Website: bh-photo
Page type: cart
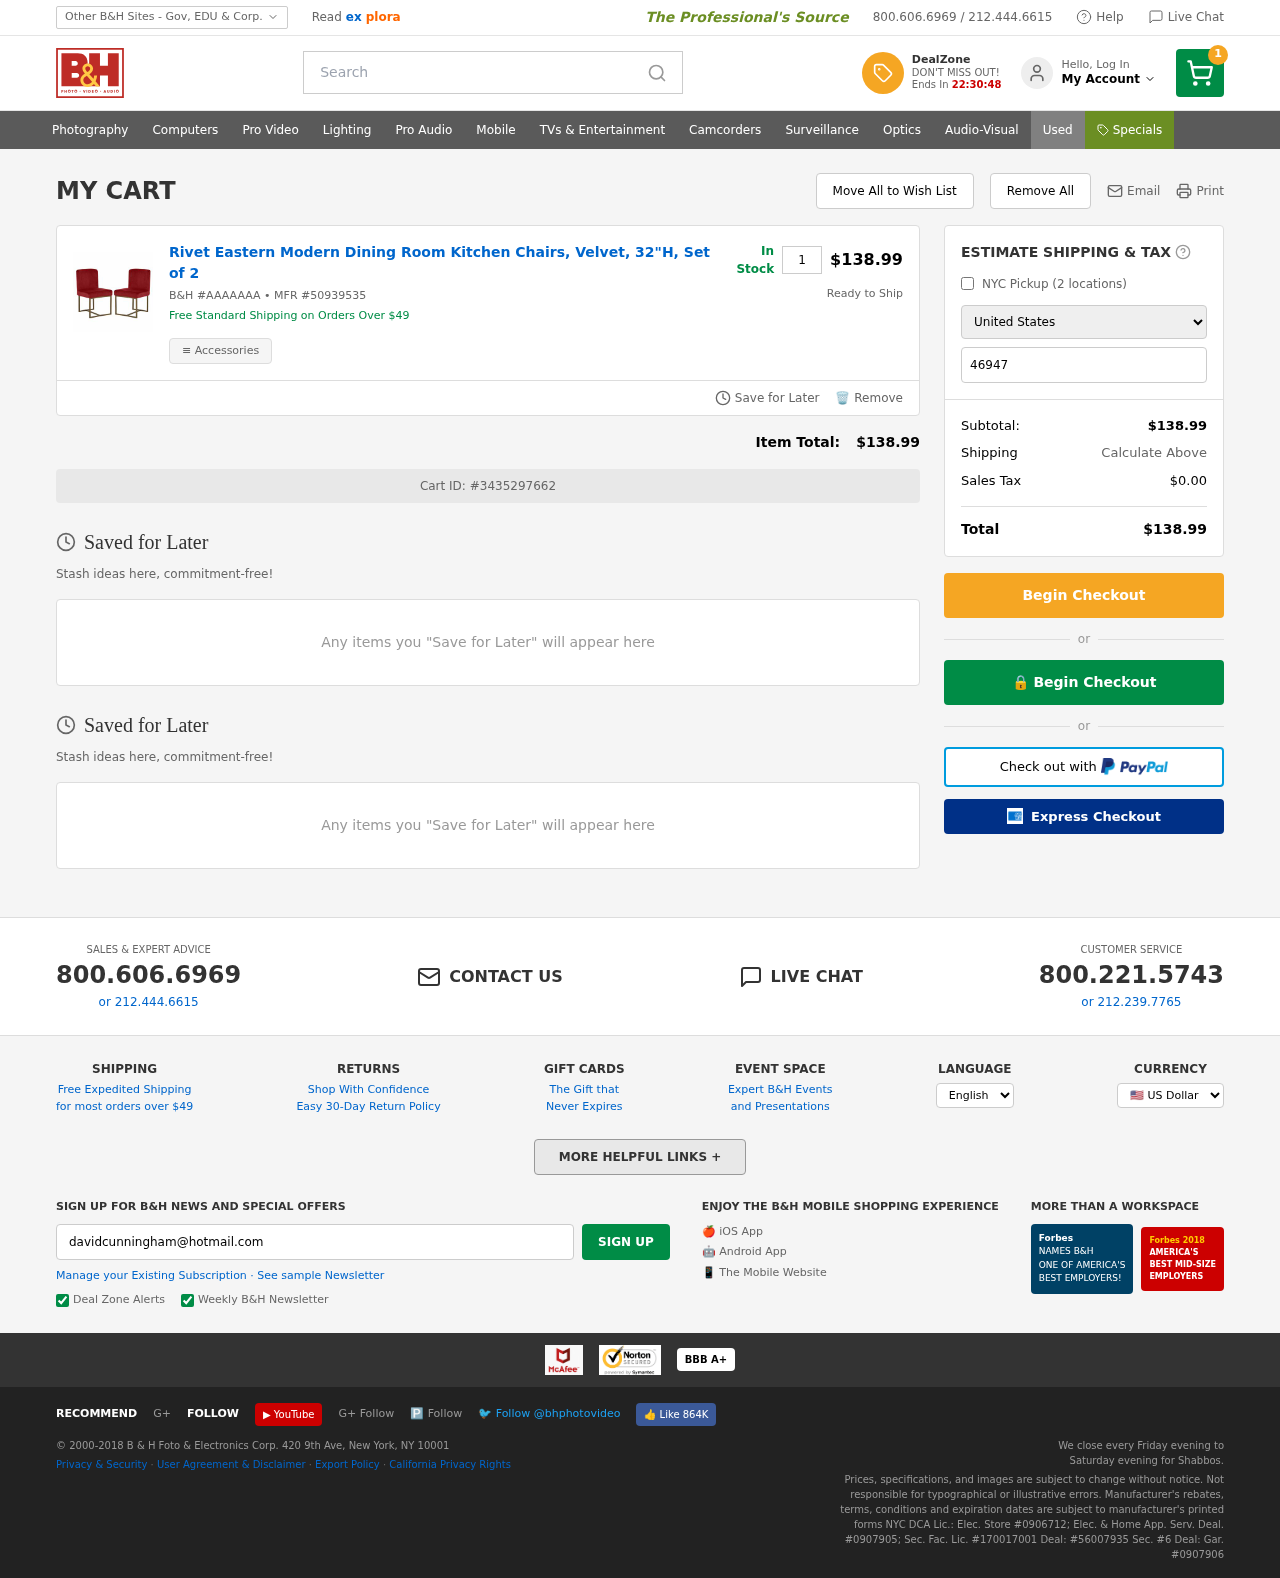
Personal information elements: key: PII_COUNTRY
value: United States
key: PII_EMAIL
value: davidcunningham@hotmail.com
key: PII_POSTCODE
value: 46947
Product elements: key: PRODUCT1_NAME
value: Rivet Eastern Modern Dining Room Kitchen Chairs, Velvet, 32"H, Set of 2
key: PRODUCT1_QUANTITY
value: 1
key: PRODUCT1_SKU
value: AAAAAAA
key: PRODUCT1_MFR
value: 50939535
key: PRODUCT1_SUBTOTAL
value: $138.99
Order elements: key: ORDER_NUM_ITEMS
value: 1
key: ORDER_SUBTOTAL
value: $138.99
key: ORDER_ID
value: #3435297662
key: ORDER_TAX
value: $0.00
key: ORDER_TOTAL
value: $138.99
Search elements: key: HEADER_SEARCH
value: Search